Field crop: tomato
Growth stage: 2
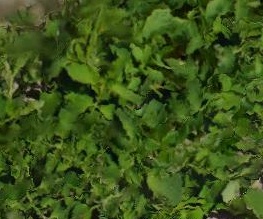
Species: tomato